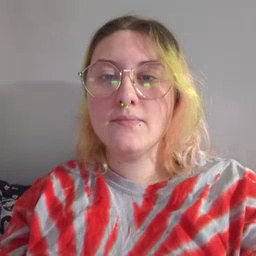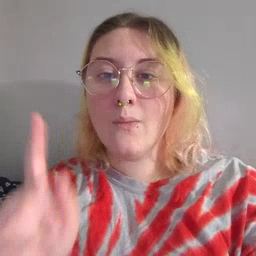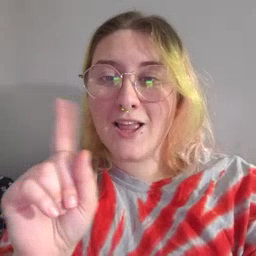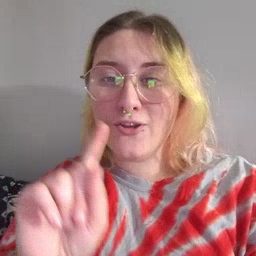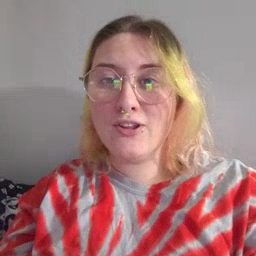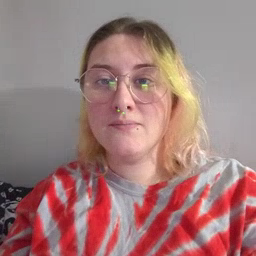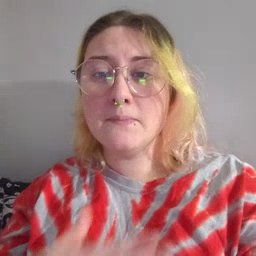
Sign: where